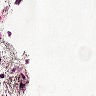
Metastatic tissue present: no